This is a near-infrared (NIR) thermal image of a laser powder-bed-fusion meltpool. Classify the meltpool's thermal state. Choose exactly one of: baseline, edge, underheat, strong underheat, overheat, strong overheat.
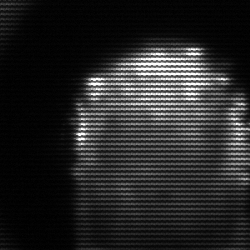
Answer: baseline